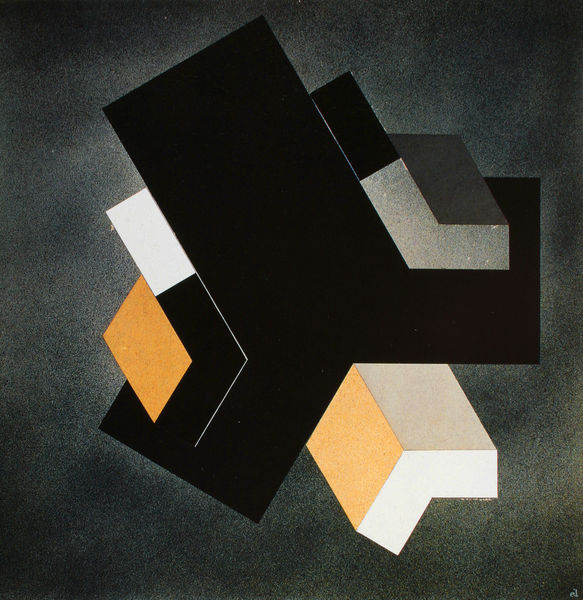
Titel: Proun H 333
Künstler: El Lissitzky
Standort: München
Institution: Sammlung Ziersch
Schlagwörter: gemälde, weiß, gelb, grün, kubismus, ocker, braun, grau, orange, schwarz, beige, malerei, bild, perspektive, abstrakt, modern, oliv, anthrazit, rechtecke, eckig, rechteck, form, druck, würfel, ecken, geometrisch, raute, quader, pfeil, täuschung, geometrie, quadrat, kubisch, winkel, gleich, scheiß, print, wasarely, stenzel